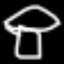
Label: mushroom